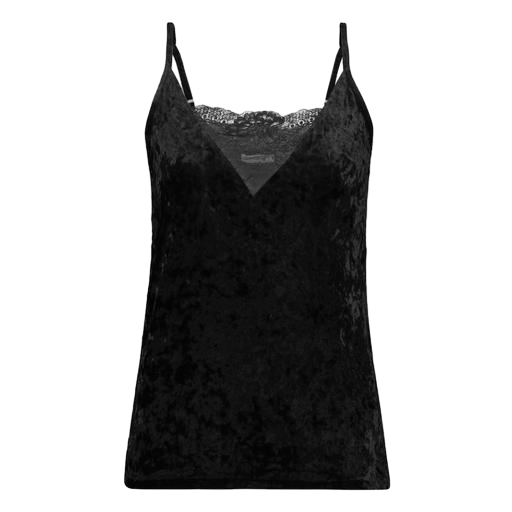
black burnout longline cami, black curve cami rib lace, black lace cami, white background